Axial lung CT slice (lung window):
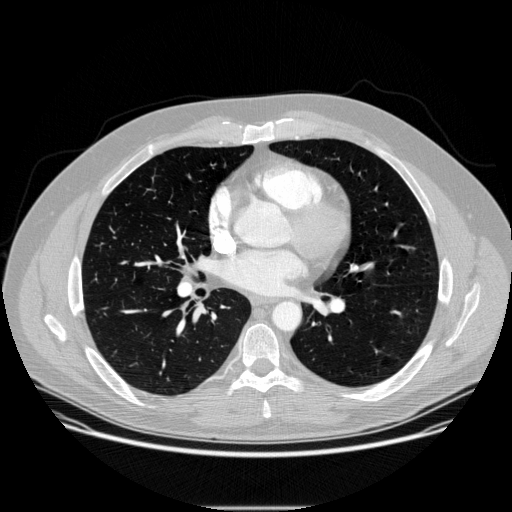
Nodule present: no